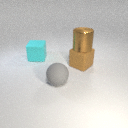
large brown rubber cube below large brown metal cylinder